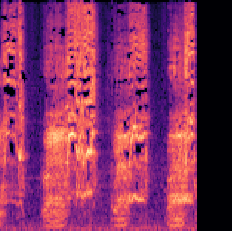
Sound class: Pig